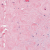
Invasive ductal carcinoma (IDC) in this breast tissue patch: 0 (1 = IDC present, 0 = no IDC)